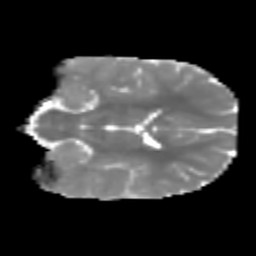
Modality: MD
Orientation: coronal
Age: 6
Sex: male
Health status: healthy